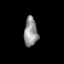
Tissue: skin
Cell type: Epithelial cells
Senescence score: 0.2673
Nuclear area (px): 381
Mean DAPI intensity: 148.255